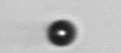
Label: bead